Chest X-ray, PA view. Patient: 35 years old, sex F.
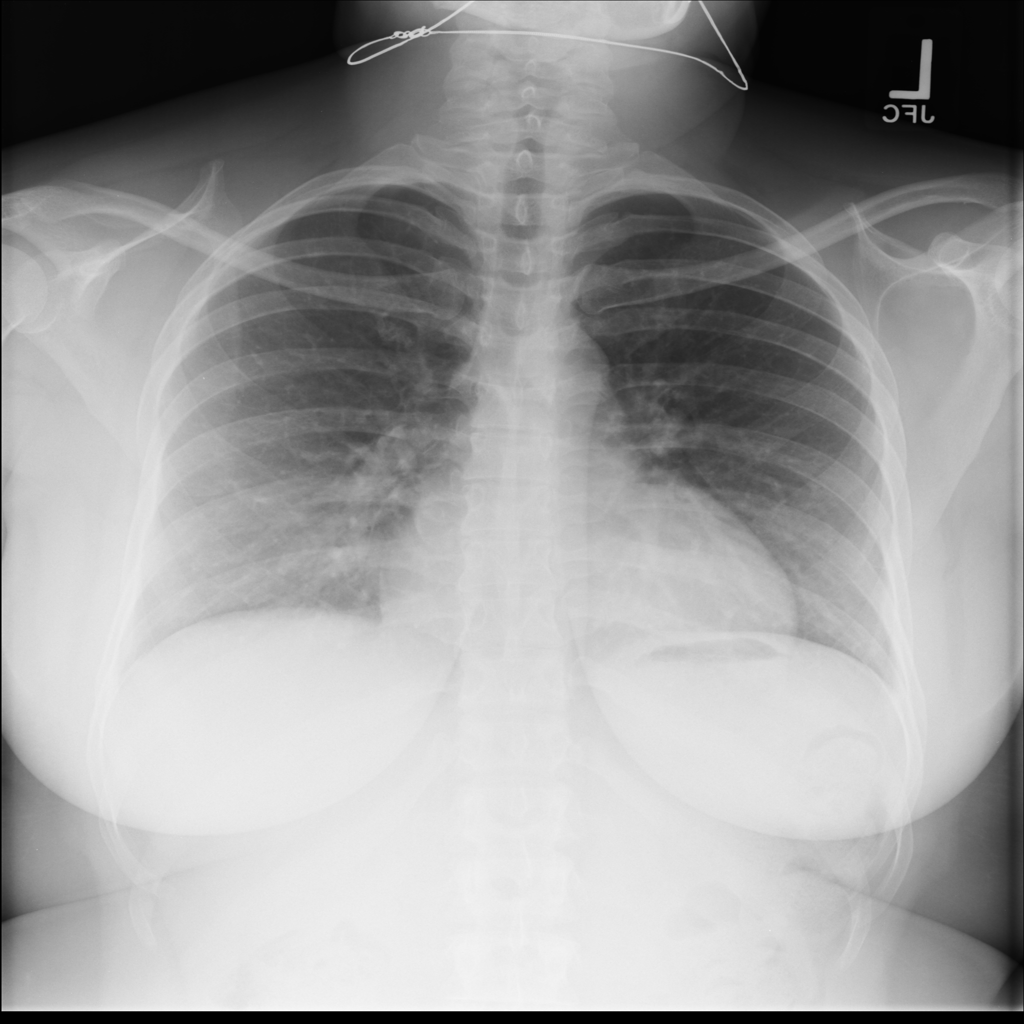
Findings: No Finding